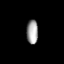
Tissue: lung
Cell type: Endothelial cells
Senescence score: 0.5503
Nuclear area (px): 272
Mean DAPI intensity: 160.011